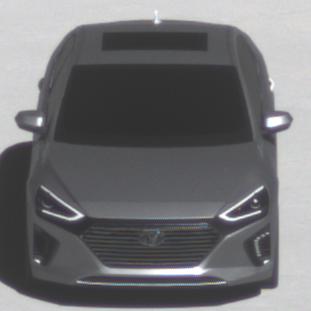
Make: Hyundai
Model: IONIQ Hybrid
Detailed model: IONIQ (AE) Hybrid
Model produced from: 2016/10
Model produced until: 2018/08
Doors: 5
Color: gray
Road condition: dry road
Daytime: midday
Contrast: high contrast